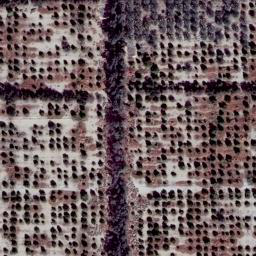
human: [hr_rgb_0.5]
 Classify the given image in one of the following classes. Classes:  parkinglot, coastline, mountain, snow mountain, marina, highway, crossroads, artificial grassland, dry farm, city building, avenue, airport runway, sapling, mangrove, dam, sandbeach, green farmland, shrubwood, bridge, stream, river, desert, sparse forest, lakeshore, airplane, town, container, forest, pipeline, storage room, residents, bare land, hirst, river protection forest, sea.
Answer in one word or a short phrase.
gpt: dry farm